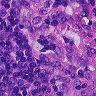
Metastatic tissue present: no